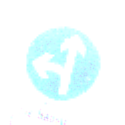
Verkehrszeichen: VorgeschriebeneFahrtrichtungGeradeausOderLinks
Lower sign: SonstigeFahrzeugePersonengruppenFrei2
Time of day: MorningAfternoon
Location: Roofed (Urban)
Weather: PartlyCloudy
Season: NotSpecified
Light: Natural